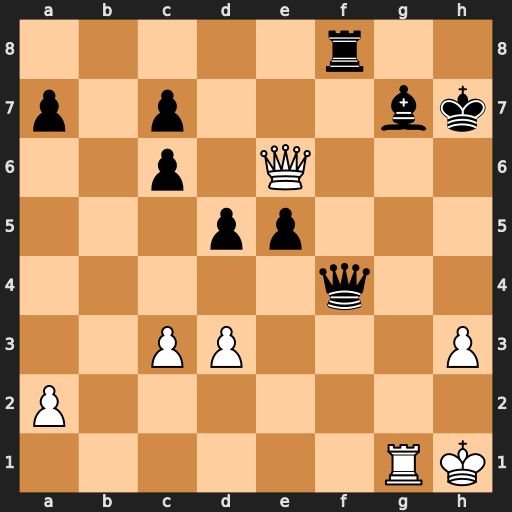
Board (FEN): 5r2/p1p3bk/2p1Q3/3pp3/5q2/2PP3P/P7/6RK
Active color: w
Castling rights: -
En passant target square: -
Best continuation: Qg6+ Kh8 Qxg7#